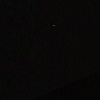
Label: space